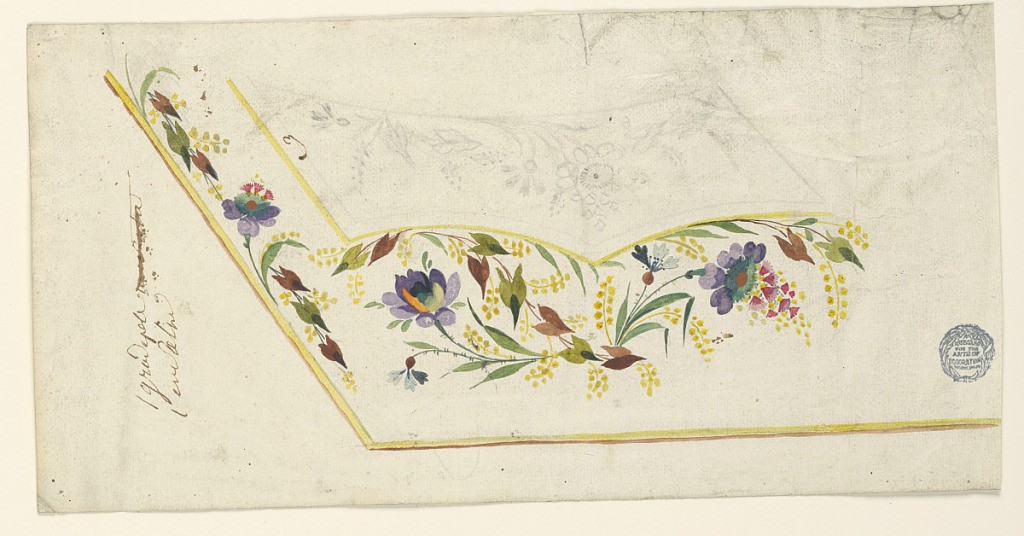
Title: Design for the Embroidery of a Man's Waistcoat
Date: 1780–1790
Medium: Graphite, brush and watercolor on paper
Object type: Drawing
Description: Lower left section of a waistcoat. A border of flowers and leaves along the edge. left. Motif of flowers and leaves below the pocket. Floral design on the pocket indicated in pencil.